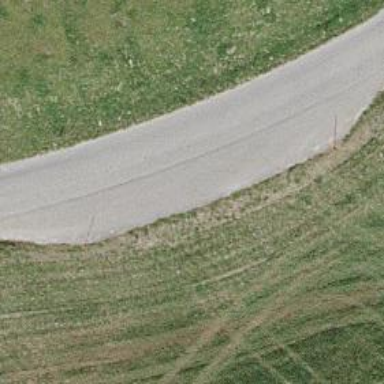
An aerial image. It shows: Passing place on the road.